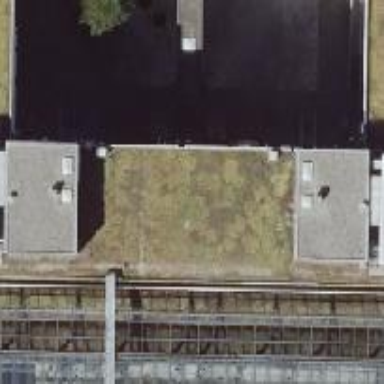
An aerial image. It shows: College building with flat grass roof.